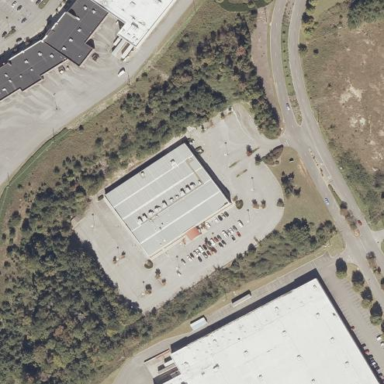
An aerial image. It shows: Retail building with leisure land for bowling.